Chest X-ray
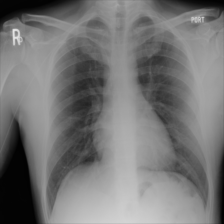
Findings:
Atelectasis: negative
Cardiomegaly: negative
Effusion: negative
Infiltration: negative
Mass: negative
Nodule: negative
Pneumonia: negative
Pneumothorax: negative
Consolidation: negative
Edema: negative
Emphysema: negative
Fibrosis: negative
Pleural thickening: negative
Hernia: negative